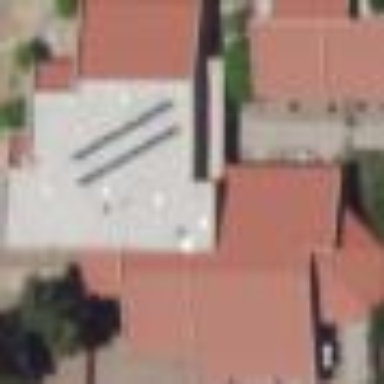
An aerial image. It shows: School building.